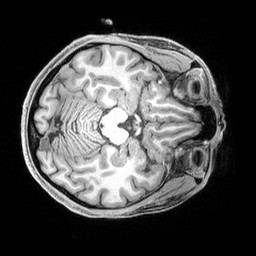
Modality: T1w
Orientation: axial
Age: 40
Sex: female
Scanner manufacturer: siemens
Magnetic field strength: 3 T
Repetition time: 2.4 s
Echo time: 0.00215 s